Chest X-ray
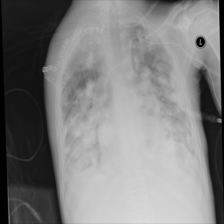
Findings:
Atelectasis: negative
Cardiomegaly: negative
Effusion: negative
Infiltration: negative
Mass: positive
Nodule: negative
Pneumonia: negative
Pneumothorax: negative
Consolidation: negative
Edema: negative
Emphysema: negative
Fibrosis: negative
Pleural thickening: negative
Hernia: negative